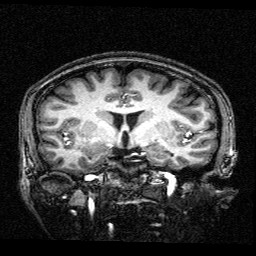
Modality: T1w
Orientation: sagittal
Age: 24
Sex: female